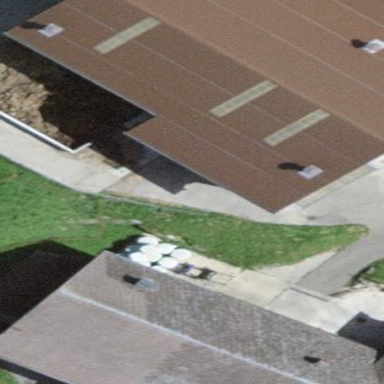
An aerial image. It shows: Gabled roof on farm auxiliary building.